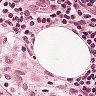
Metastatic tissue present: no